Question: downloaded latest(3.0) boilerplate with zero.
Followed up the task creator application implementation on codeproject.com
I have added simple entity (Clients) instead of tasks.
The displaying of tasks work fine. However, when I try to add a new client the it seems that the dynamic api is not available and I get the following error:

ClientsController:
'[AbpMvcAuthorize]
public class ClientsController : MyAppControllerBase
{
private readonly IClientAppService _clientService;
'''
public ClientsController(IClientAppService clientService)
{
_clientService = clientService;
}
public async Task<ViewResult> Index(GetAllClientsInput input)
{
var output = await _clientService.GetAll(input);
var model = new Web.Models.Clients.IndexViewModel(output.Items);
return View("Index", model);
}
public async Task Create(CreateClientInput input)
{
await _clientService.Create(input);
}
public async Task Delete(CreateClientInput input)
{
await _clientService.Create(input);
}
}'
'''
Index.js:
'''
(function() {
$(function() {
var _clientService = abp.services.app.client;
var _$modal = $('#ClientCreateModal');
var _$form = _$modal.find('form');
_$form.validate();
_$form.find('button[type="submit"]').click(function (e) {
e.preventDefault();
if (!_$form.valid()) {
return;
}
var client = _$form.serializeFormToObject(); //serializeFormToObject is defined in main.js
abp.ui.setBusy(_$modal);
_clientService.create(client).done(function () {
_$modal.modal('hide');
location.reload(true); //reload page to see new user!
}).always(function () {
abp.ui.clearBusy(_$modal);
});
});
_$modal.on('shown.bs.modal', function () {
_$modal.find('input:not([type=hidden]):first').focus();
});
});
})();
'''
Index.cshtml
'''
@section scripts
{
<environment names="Development">
<script src="~/js/views/clients/Index.js" asp-append-version="true"></script>
</environment>
<environment names="Staging,Production">
<script src="~/js/views/clients/Index.min.js" asp-append-version="true"></script>
</environment>
}
<div class="row clearfix">
<div class="col-lg-12 col-md-12 col-sm-12 col-xs-12">
<div class="card">
<div class="header">
<h2>
@L("Clients")
</h2>
<ul class="header-dropdown m-r--5">
<li class="dropdown">
<a href="javascript:void(0);" class="dropdown-toggle" data-toggle="dropdown" role="button" aria-haspopup="true" aria-expanded="false">
<i class="material-icons">more_vert</i>
</a>
<ul class="dropdown-menu pull-right">
<li><a href="javascript:void(0);" class=" waves-effect waves-block">Action</a></li>
<li><a href="javascript:void(0);" class=" waves-effect waves-block">Another action</a></li>
<li><a href="javascript:void(0);" class=" waves-effect waves-block">Something else here</a></li>
</ul>
</li>
</ul>
</div>
<div class="body table-responsive">
<table class="table">
<thead>
<tr>
<th>@L("UserName")</th>
<th>@L("FullName")</th>
<th>@L("EmailAddress")</th>
<th>@L("IsActive")</th>
</tr>
</thead>
<tbody>
@foreach (var user in Model.Clients)
{
<tr>
<td>@user.FirstName</td>
<td>@user.LastName</td>
<td>@user.Email</td>
<td>@user.Mobile</td>
</tr>
}
</tbody>
</table>
<button type="button" class="btn btn-primary btn-circle waves-effect waves-circle waves-float pull-right" data-toggle="modal" data-target="#ClientCreateModal">
<i class="material-icons">add</i>
</button>
</div>
</div>
</div>
</div>
<div class="modal fade" id="ClientCreateModal" tabindex="-1" role="dialog" aria-labelledby="ClientCreateModalLabel" data-backdrop="static">
<div class="modal-dialog" role="document">
<div class="modal-content">
<form name="userCreateForm" role="form" novalidate class="form-validation">
<div class="modal-header">
<h4 class="modal-title">
<span>@L("CreateNewClient")</span>
</h4>
</div>
<div class="modal-body">
<div class="form-group form-float">
<div class="form-line">
<input class="form-control" type="text" name="FirstName" required maxlength="@AbpUserBase.MaxUserNameLength" minlength="2">
<label class="form-label">@L("FirstName")</label>
</div>
</div>
<div class="form-group form-float">
<div class="form-line">
<input type="text" name="LastName" class="form-control" required maxlength="@AbpUserBase.MaxNameLength">
<label class="form-label">@L("LastName")</label>
</div>
</div>
<div class="form-group form-float">
<div class="form-line">
<input type="text" name="Mobile" class="form-control" required maxlength="@AbpUserBase.MaxSurnameLength">
<label class="form-label">@L("Mobile")</label>
</div>
</div>
<div class="form-group form-float">
<div class="form-line">
<input type="email" name="Email" class="form-control" required maxlength="@AbpUserBase.MaxEmailAddressLength">
<label class="form-label">@L("Email")</label>
</div>
</div>
</div>
<div class="modal-footer">
<button type="button" class="btn btn-default waves-effect" data-dismiss="modal">@L("Cancel")</button>
<button type="submit" class="btn btn-primary waves-effect">@L("Save")</button>
</div>
</form>
</div>
</div>
</div>
'''
client service :
'''
[AbpAuthorize(PermissionNames.Pages_Tenants)]
public class ClientAppService : ApplicationService, IClientAppService
{
private readonly IRepository<Client> _clientRepository;
public ClientAppService(IRepository<Client> clientRepository)
{
_clientRepository = clientRepository;
}
public async Task<ListResultDto<ClientListDto>> GetAll(GetAllClientsInput input)
{
var clients = await _clientRepository
.GetAll().ToListAsync<Client>();
return new ListResultDto<ClientListDto>(
ObjectMapper.Map<List<ClientListDto>>(clients));
}
public async Task Create(CreateClientInput input)
{
var task = ObjectMapper.Map<Client>(input);
await _clientRepository.InsertAsync(task);
}
}
'''
the server does not get hit at all on the create action.
any idea what I am missing?
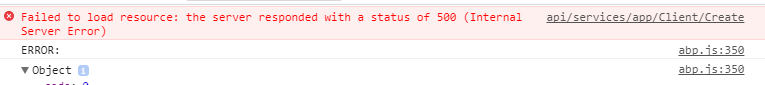
Answer: I think there's a misunderstanding with IMustHaveTenant interface. When you derive an entity from IMustHaveTenant you cannot use that entity in host environment. The host has no tenant id. As far as i understand clients are belonging to tenants. So what you have to do is, remove the Clients page from host menu. Whenever you want to see clients of tenants, just use impersonation.
To show/hide specific menu items you can use . A permission can be configured to use just for tenants/host/both. So create a new permission which is configured to be used for tenants. Set that permission while you create new MenuItemDefinition for clients page. That's it!
Read => <URL>